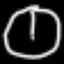
Label: clock